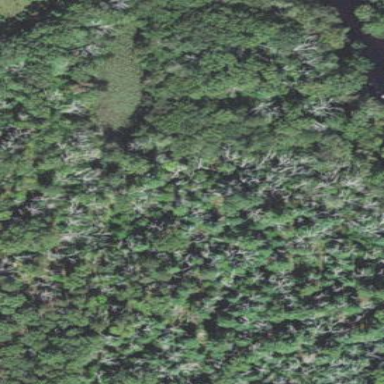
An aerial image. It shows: Broadleaved woodland area.